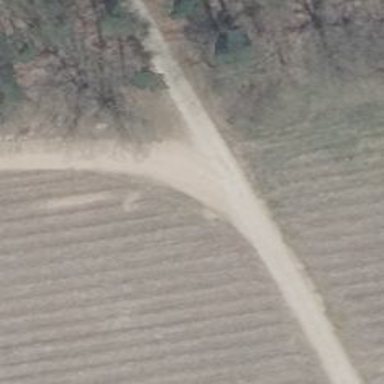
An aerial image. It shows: Unclassified road with concrete surface.